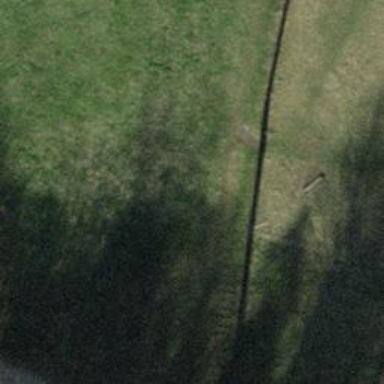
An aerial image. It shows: Road with steps.